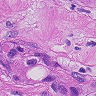
Metastatic tissue present: yes